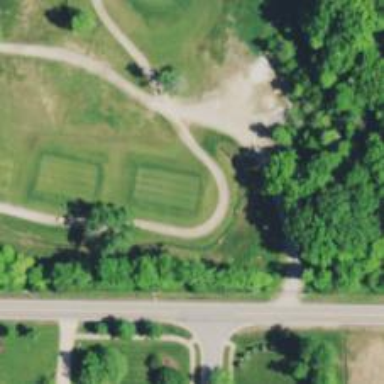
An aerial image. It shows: Golf tee on grassy land.